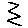
Label: zigzag